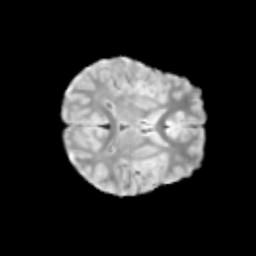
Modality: T2w
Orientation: axial
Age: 10
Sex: male
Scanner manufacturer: siemens
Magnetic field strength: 3 T
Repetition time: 3.8 s
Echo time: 0.07 s